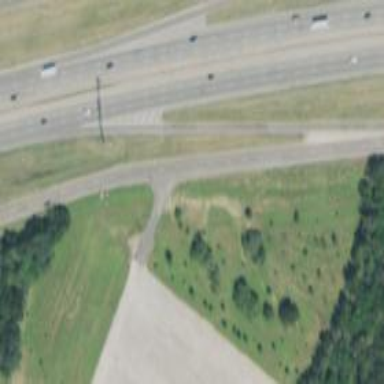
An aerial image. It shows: Secondary road with frontage road.